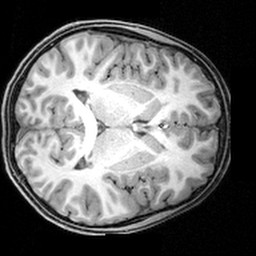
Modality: T1w
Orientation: axial
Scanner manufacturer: siemens
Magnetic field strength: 3 T
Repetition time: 1.9 s
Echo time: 0.00397 s